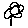
Label: flower